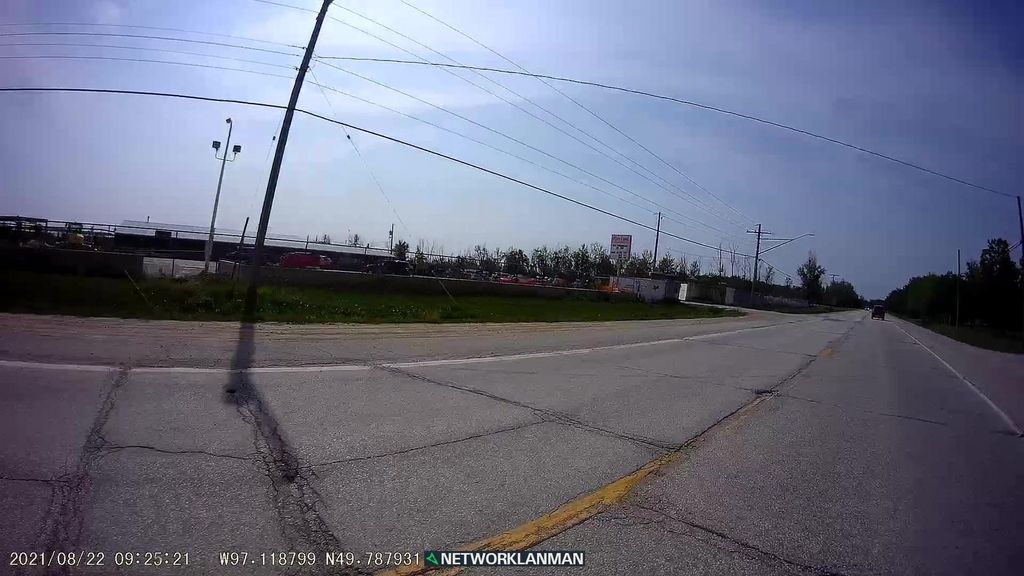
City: winnipeg